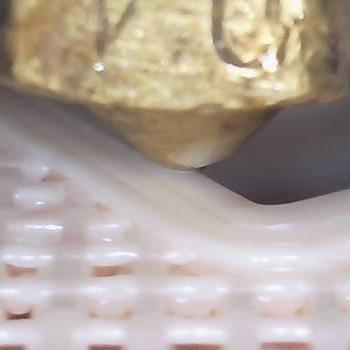
Flow rate: 212%